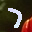
Label: 7